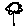
Label: flower